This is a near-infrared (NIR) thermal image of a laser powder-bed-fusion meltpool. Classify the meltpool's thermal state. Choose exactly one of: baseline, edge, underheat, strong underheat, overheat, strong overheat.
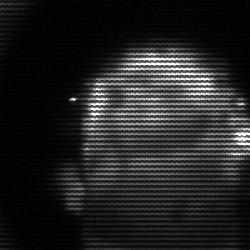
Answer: baseline